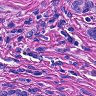
Metastatic tissue present: yes